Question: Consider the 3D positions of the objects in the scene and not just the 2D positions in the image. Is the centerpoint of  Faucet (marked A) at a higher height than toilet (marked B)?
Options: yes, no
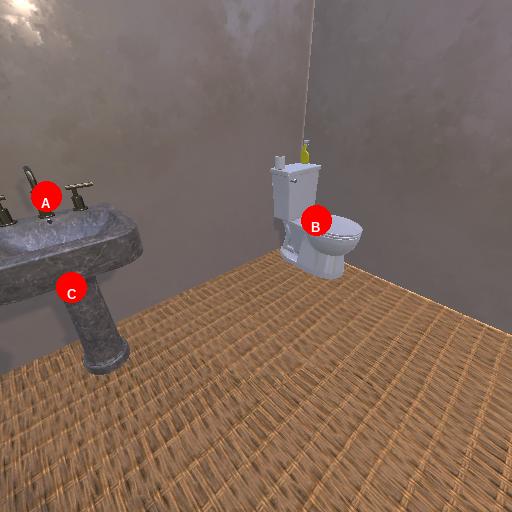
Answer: yes